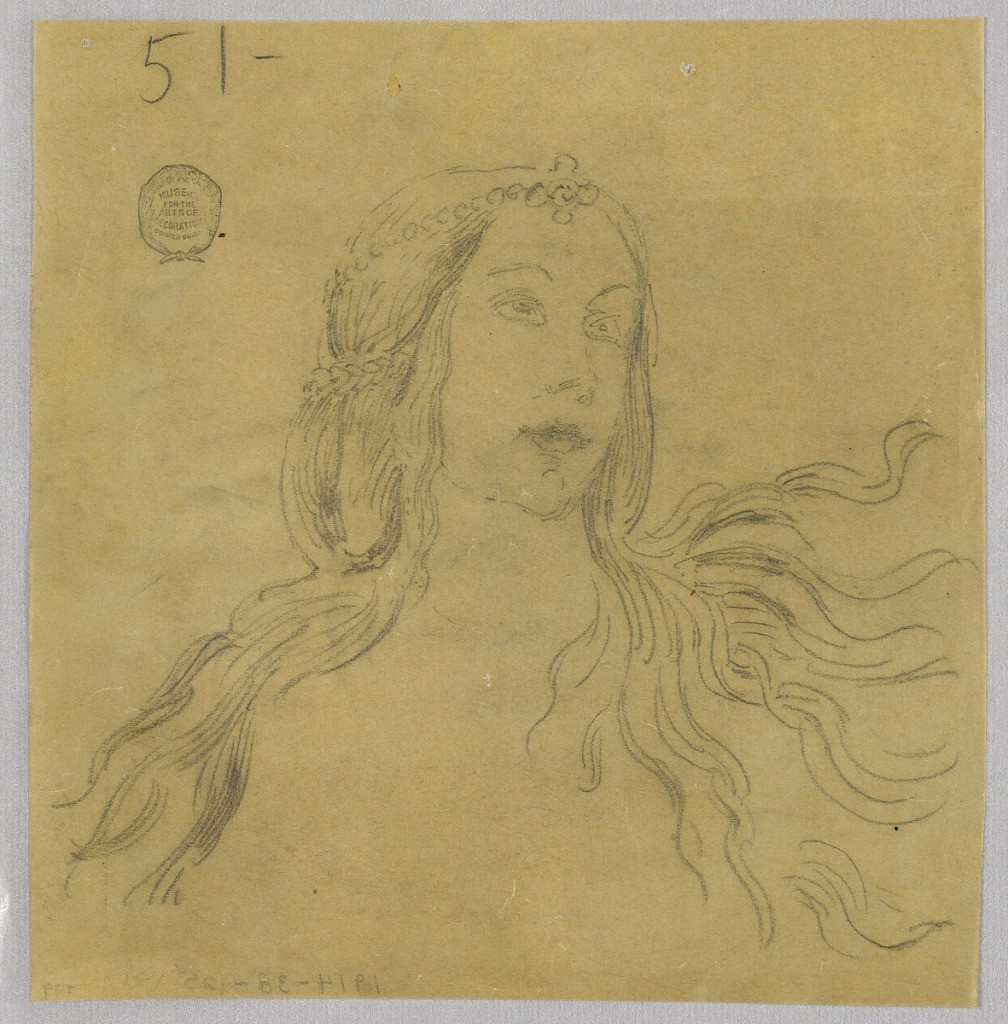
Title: Sketch of Woman's Head
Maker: Francis Augustus Lathrop, American, 1849–1909
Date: ca. 1895
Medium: Graphite on tracing paper
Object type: Drawing
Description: Woman looking upward, slightly to the right. Long hair, partially braided, with beads around the top of her head.